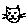
Label: cat